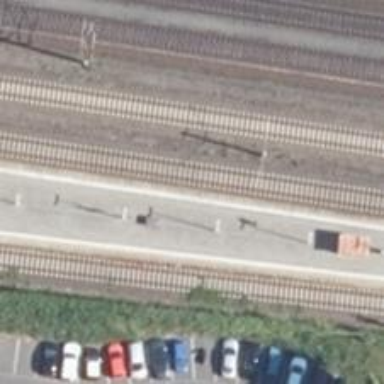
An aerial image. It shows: Category 5 railway station which is also public transport station.